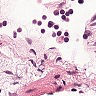
Metastatic tissue present: no